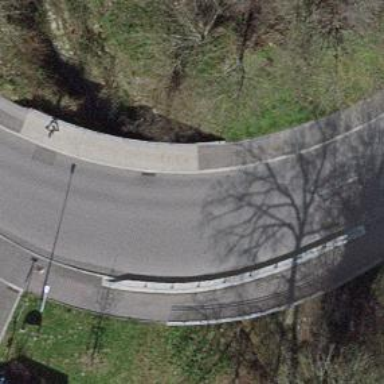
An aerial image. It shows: Tertiary road with asphalt surface running on bridge. There are sidewalks on both sides of the road.